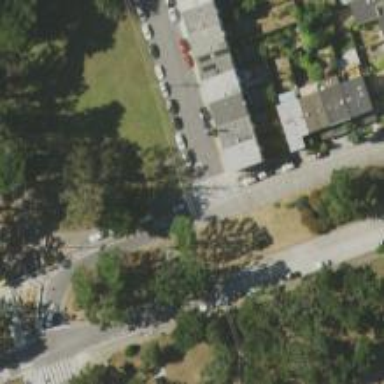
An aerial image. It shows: Residential road with sidewalk on the left.